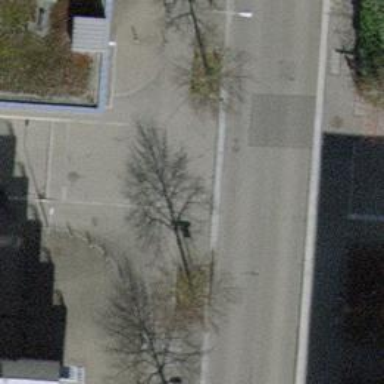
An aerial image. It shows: Residential road with asphalt surface and sidewalks on both sides.